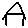
Label: house